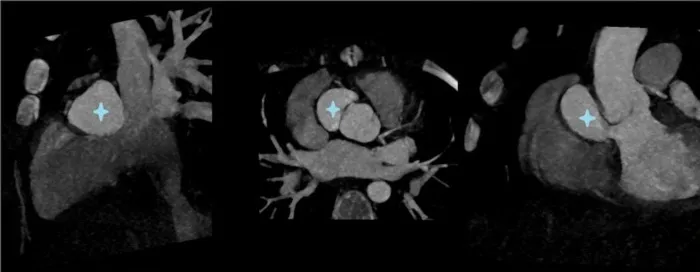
CT scan showing a para-aortic pseudoaneurysm ().
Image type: radiology (ct)